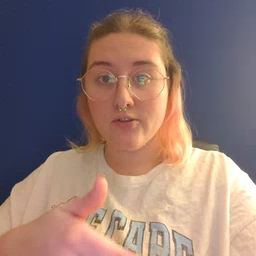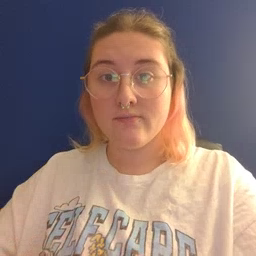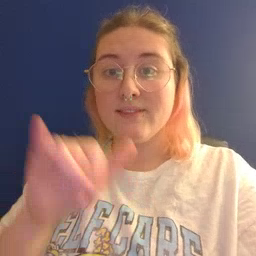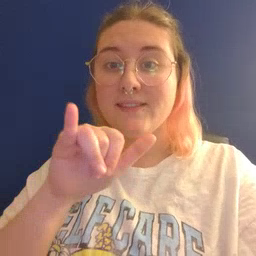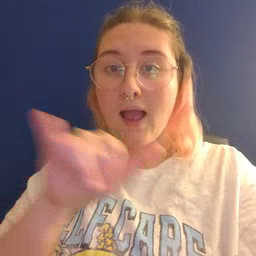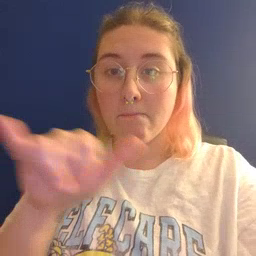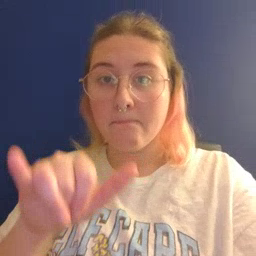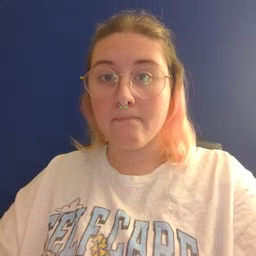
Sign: same